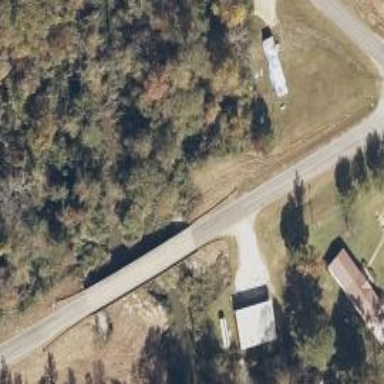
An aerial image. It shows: Unclassified road with bridge.